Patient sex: M
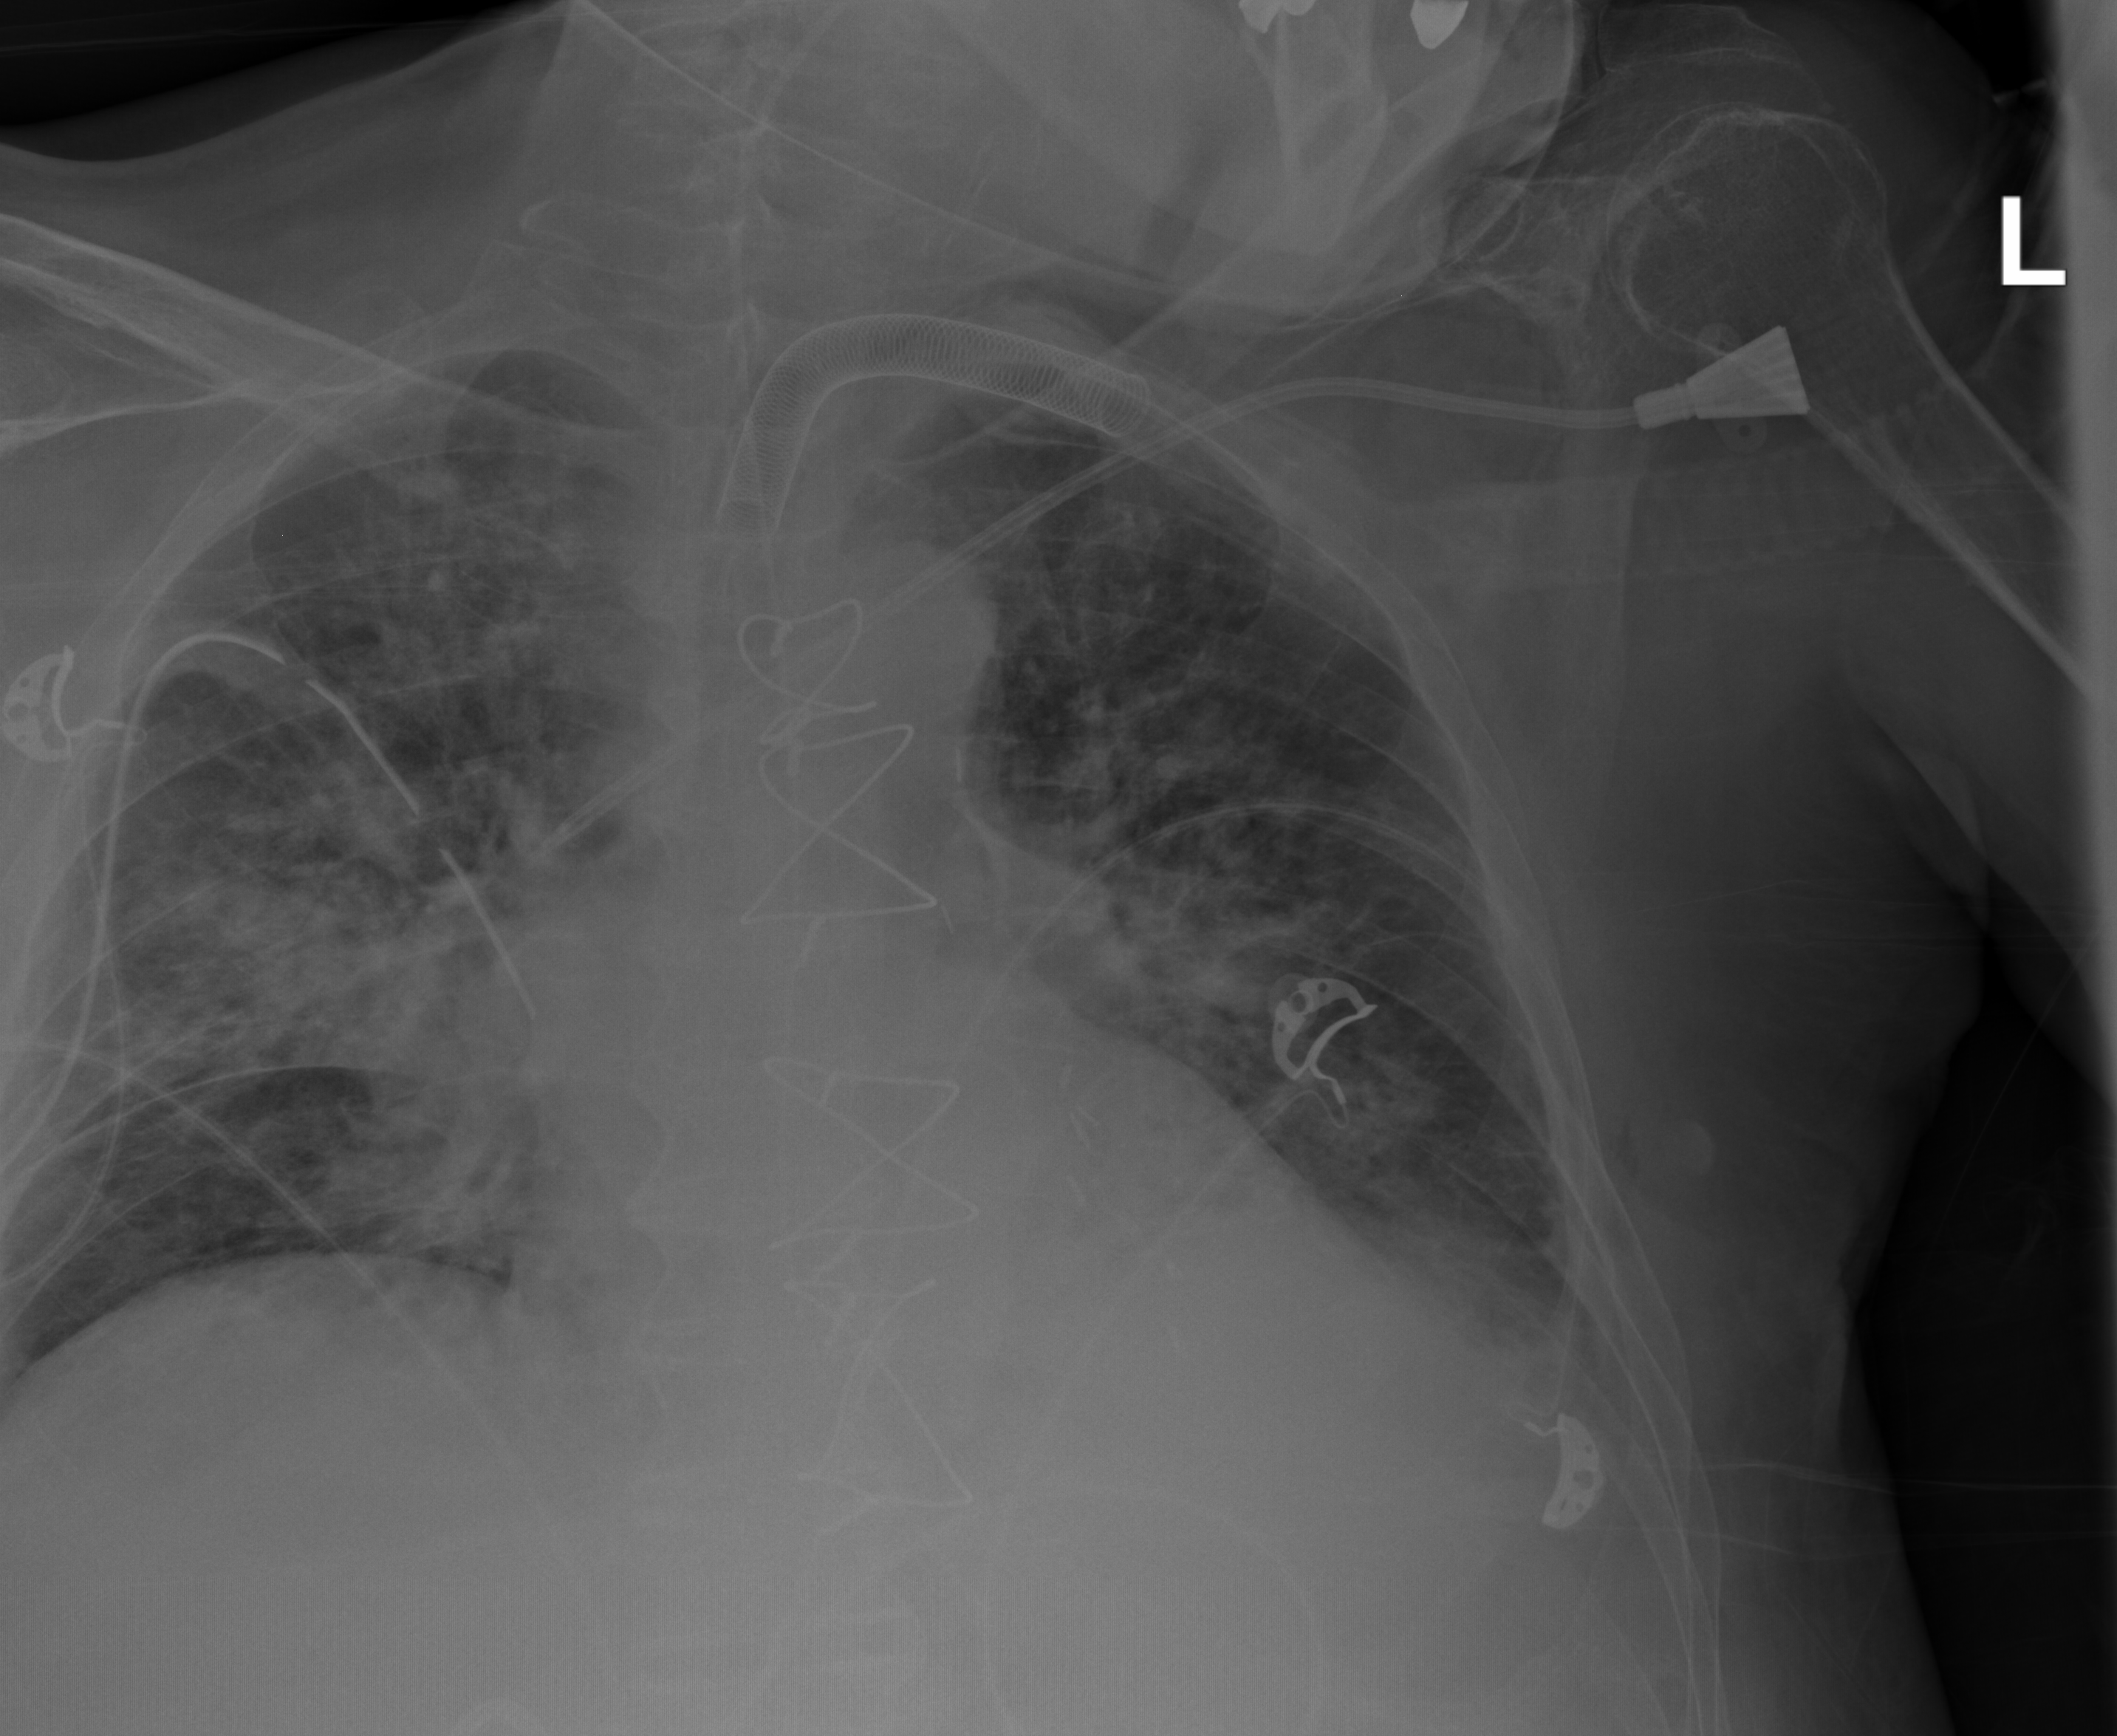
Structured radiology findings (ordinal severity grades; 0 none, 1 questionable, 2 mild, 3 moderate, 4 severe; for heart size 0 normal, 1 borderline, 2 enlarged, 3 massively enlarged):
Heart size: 0
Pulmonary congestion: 2
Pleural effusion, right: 0
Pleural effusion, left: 0
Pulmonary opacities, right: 3
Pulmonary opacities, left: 1
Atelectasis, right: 2
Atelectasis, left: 2